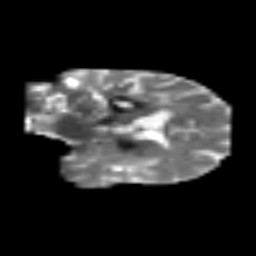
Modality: T2w
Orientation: coronal
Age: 51
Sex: female
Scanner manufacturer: siemens
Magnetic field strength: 3 T
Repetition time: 3.2 s
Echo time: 0.081 s